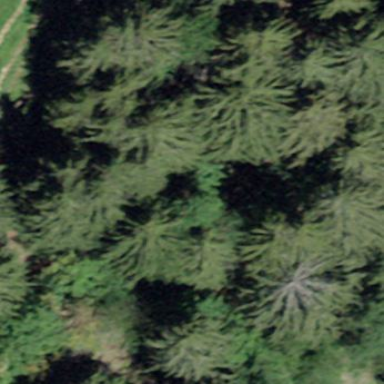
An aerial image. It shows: Forest area.